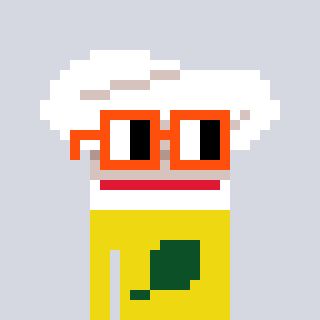
a pixel art character with square orange glasses, a chef hat-shaped head and a yellow-colored body on a cool background